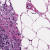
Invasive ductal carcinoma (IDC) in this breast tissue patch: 1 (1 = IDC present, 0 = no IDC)